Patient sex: M
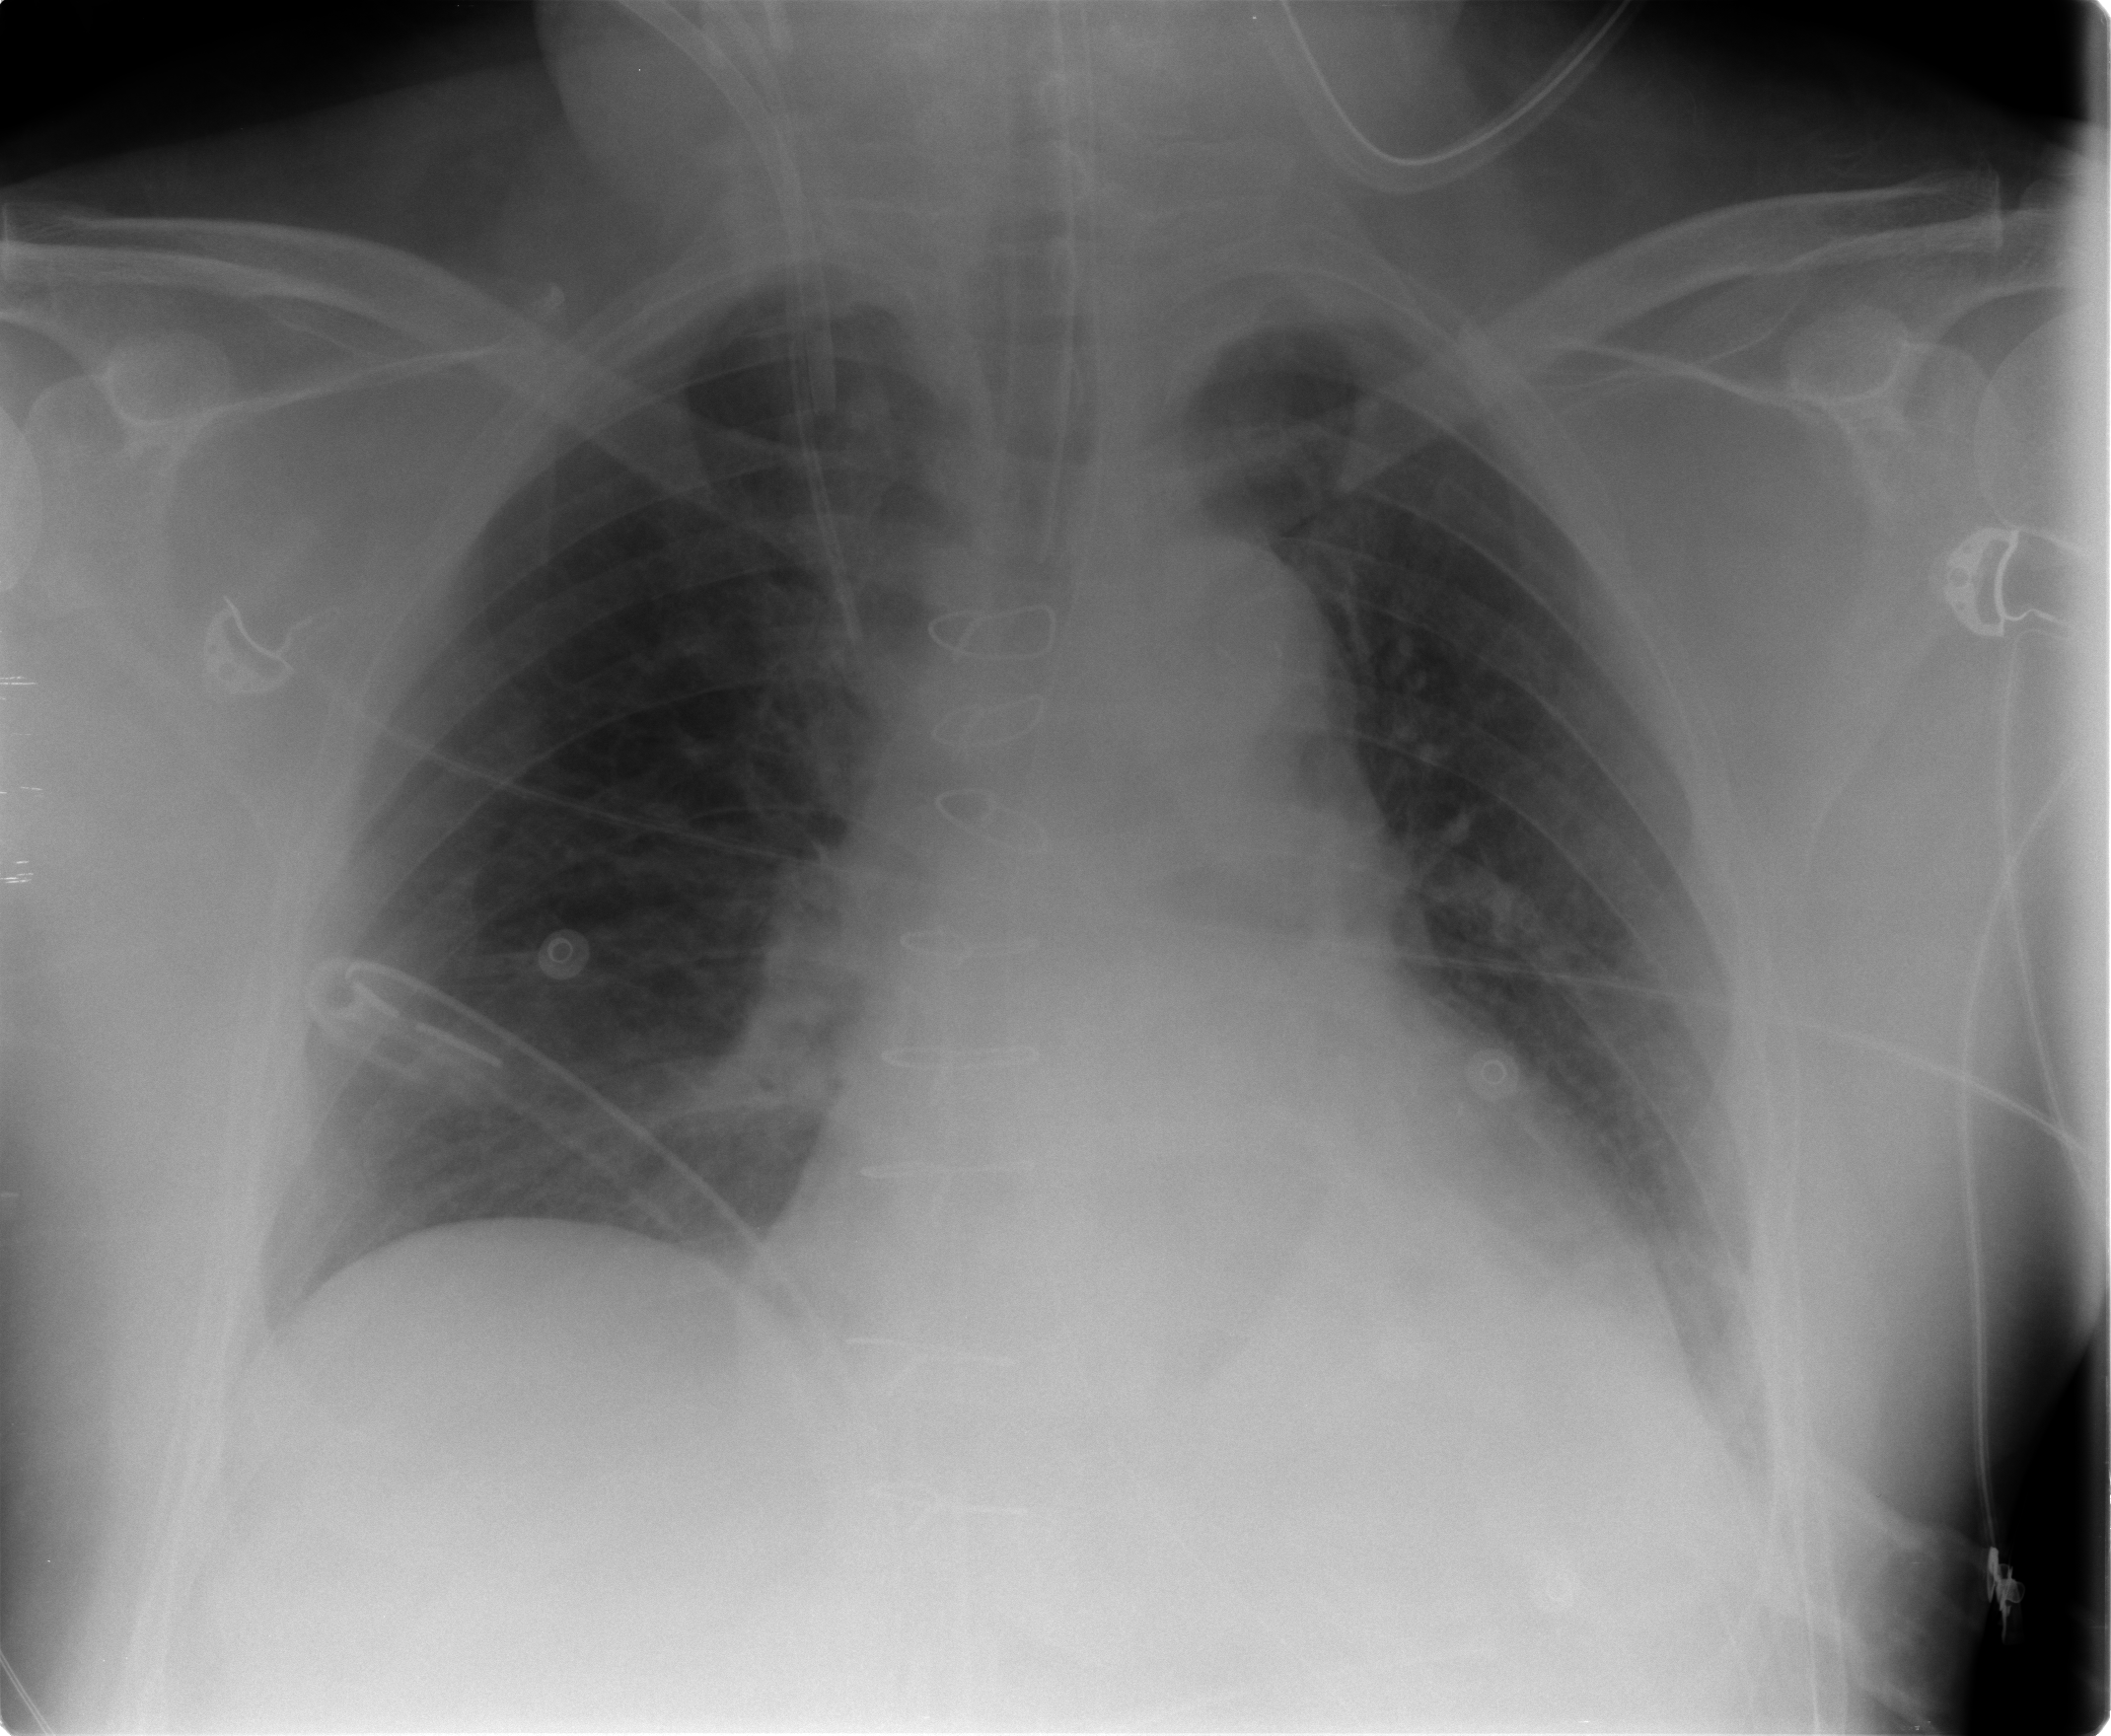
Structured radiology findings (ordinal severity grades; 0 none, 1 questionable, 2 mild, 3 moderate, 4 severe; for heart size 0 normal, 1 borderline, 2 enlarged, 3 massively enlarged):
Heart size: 2
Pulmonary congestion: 2
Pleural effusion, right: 0
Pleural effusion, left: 1
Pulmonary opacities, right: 0
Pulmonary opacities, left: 0
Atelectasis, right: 2
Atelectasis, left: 2